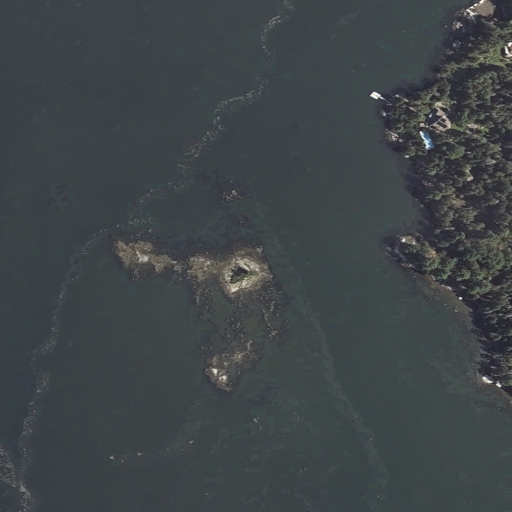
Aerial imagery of island in Maine named Pumpkin Island containing open water, evergreen forest, herbaceous wetlands, open development, and grassland